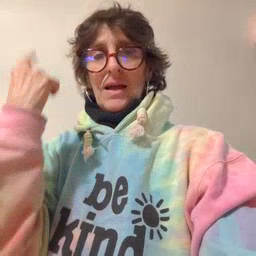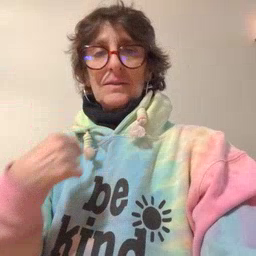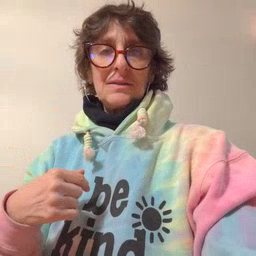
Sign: face